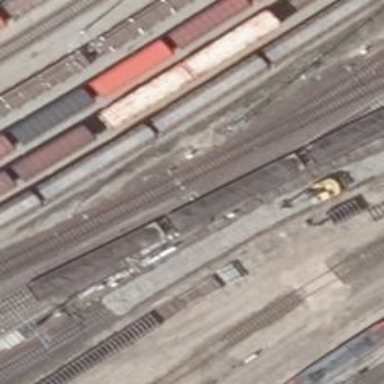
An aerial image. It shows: Railway switch.